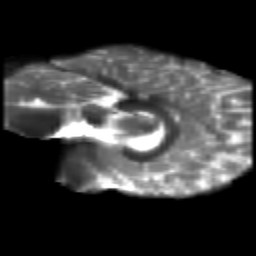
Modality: T2w
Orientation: sagittal
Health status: healthy
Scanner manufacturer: siemens
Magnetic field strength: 3 T
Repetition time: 10 s
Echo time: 0.092 s